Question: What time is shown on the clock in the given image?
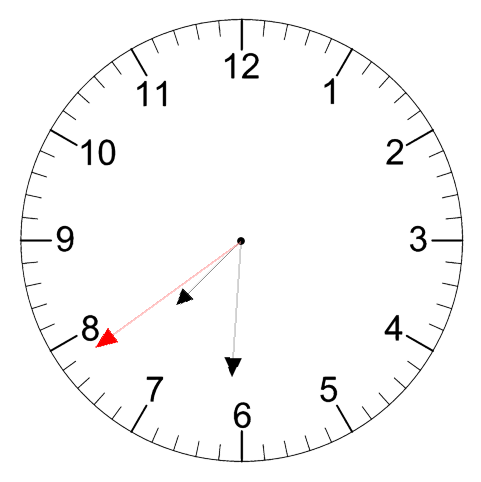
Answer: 07:30:39